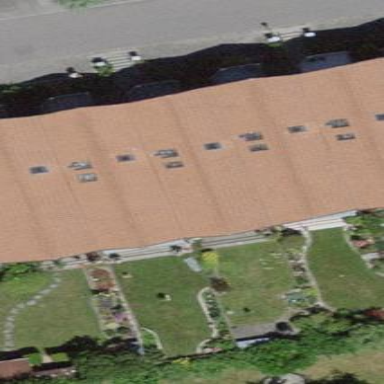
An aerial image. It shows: Terrace building with gabled roof.